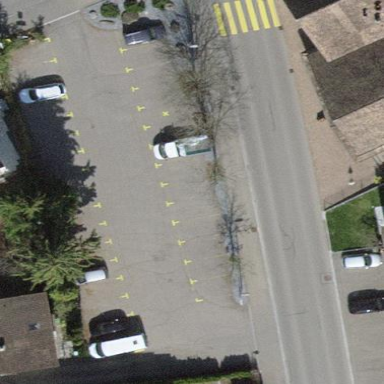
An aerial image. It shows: Parking area.